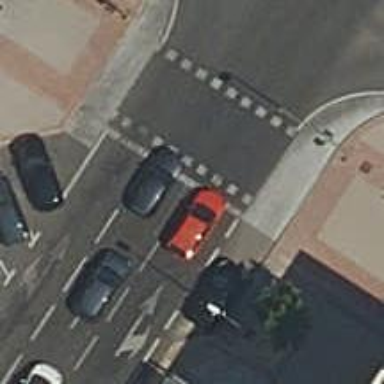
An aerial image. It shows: Crossing with traffic signals.